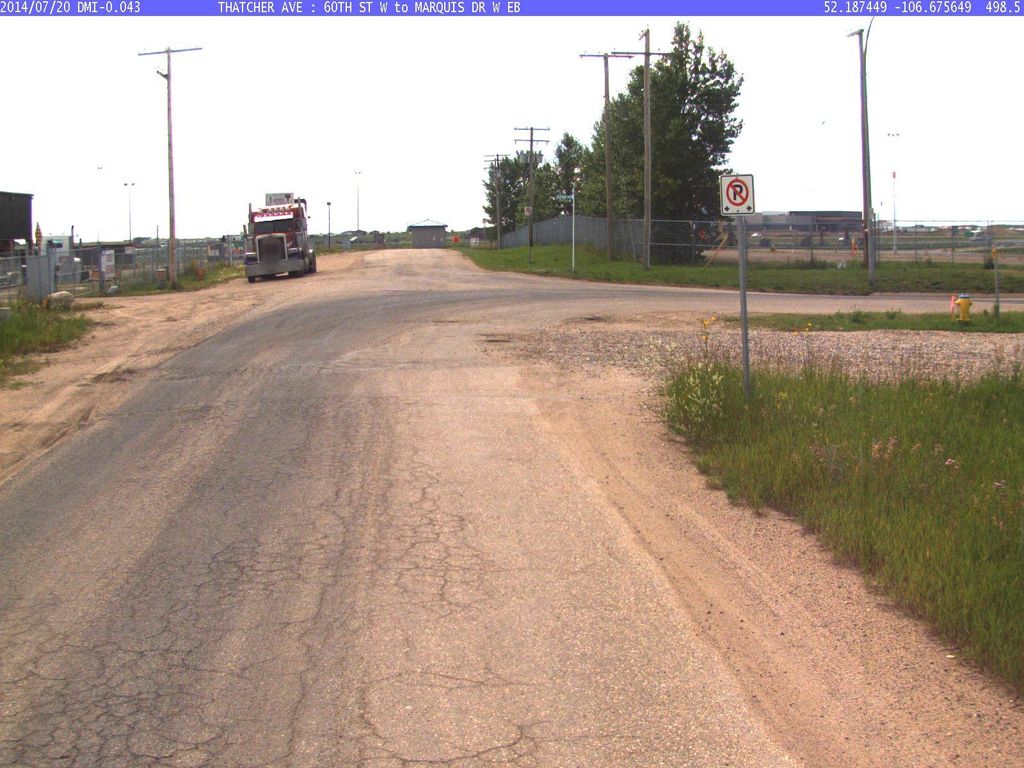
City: saskatoon